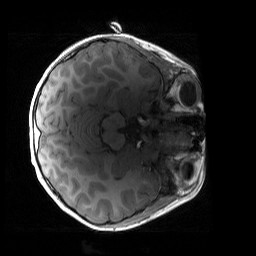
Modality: T1w
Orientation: axial
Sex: male
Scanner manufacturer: siemens
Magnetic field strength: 3 T
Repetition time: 1.9 s
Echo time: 0.00243 s